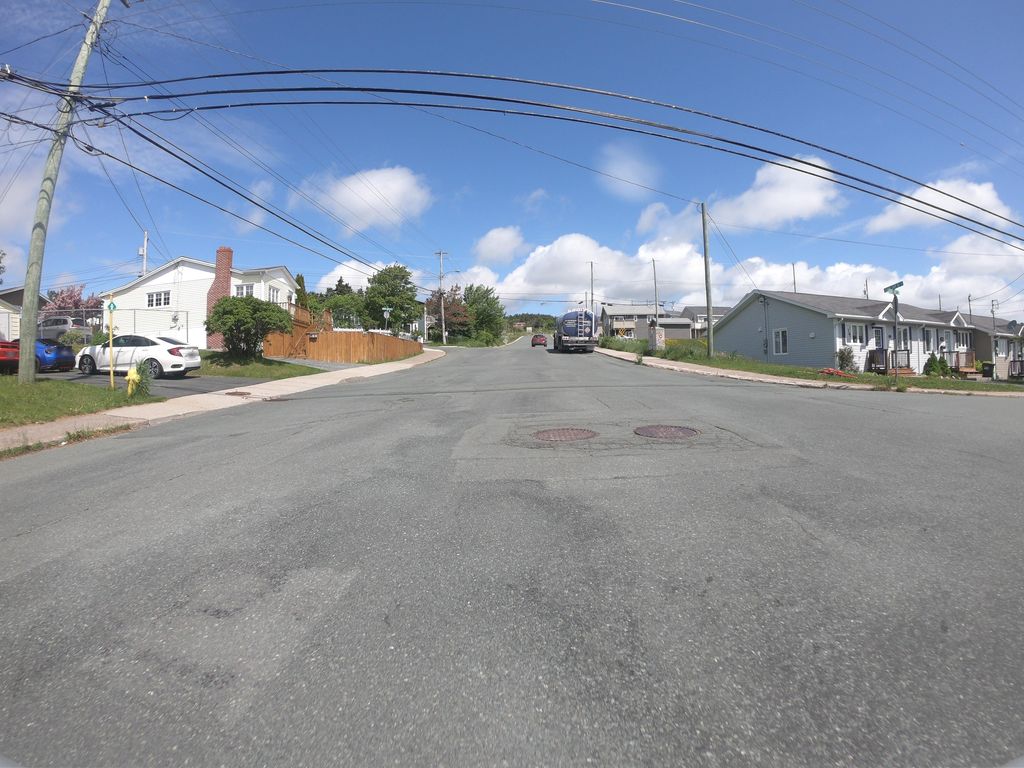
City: st_johns